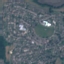
Land use / land cover class: Residential